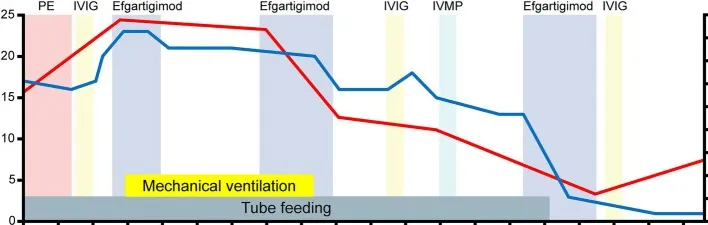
The patient's clinical course after admission as assessed by the myasthenia gravis-activities of daily living (MG-ADL) scale. The timing of each therapy, the MG-ADL results, and the titer of anti-AChR antibody (anti-AChR Ab) are shown. Day 0: the day of hospital admission. Note that serial assessments of the patient's serum anti-AChR antibody titers paralleled the clinical improvement assessed by the MG-ADL scale after efgartigimod administration. IVIG, intravenous immunoglobulin; IVMP, intravenous methylprednisolone; PE, plasmapheresis; PSL, prednisolone.
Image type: pathology (masson_trichrome)